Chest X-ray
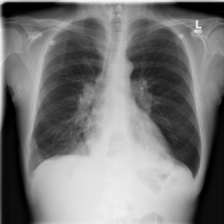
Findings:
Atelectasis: negative
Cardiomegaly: negative
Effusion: negative
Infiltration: positive
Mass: negative
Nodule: negative
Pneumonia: positive
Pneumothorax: negative
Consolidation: positive
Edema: negative
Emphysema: negative
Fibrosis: negative
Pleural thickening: negative
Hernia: positive